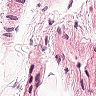
Metastatic tissue present: no